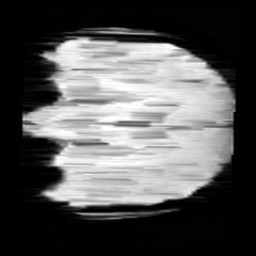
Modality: minIP
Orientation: coronal
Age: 9
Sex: male
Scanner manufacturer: siemens
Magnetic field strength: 3 T
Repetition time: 0.027 s
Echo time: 0.02 s